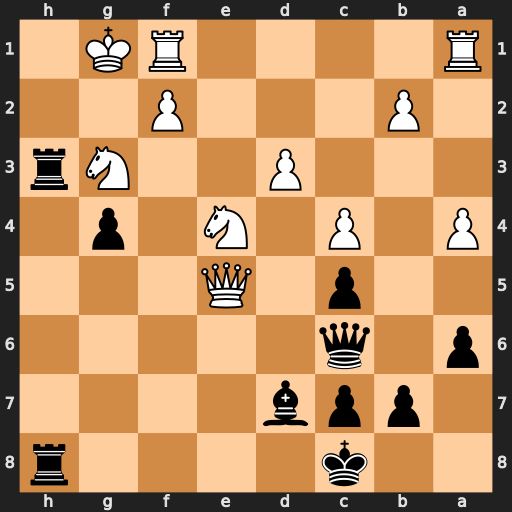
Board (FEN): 2k4r/1ppb4/p1q5/2p1Q3/P1P1N1p1/3P2Nr/1P3P2/R4RK1
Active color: b
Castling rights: -
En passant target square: -
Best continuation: Qh6 Qxh8+ Qxh8